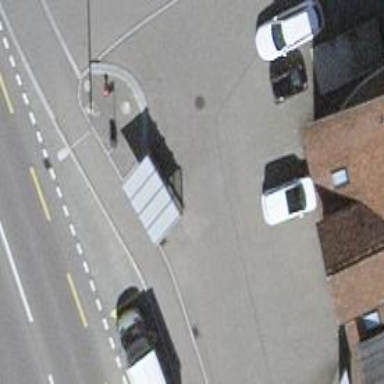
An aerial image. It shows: Platform for public transport with shelter.